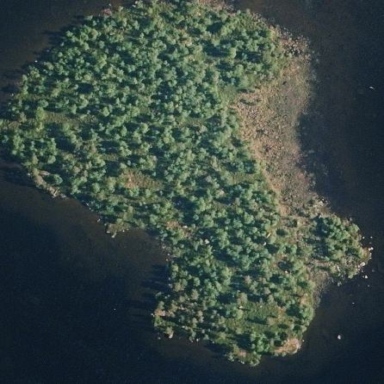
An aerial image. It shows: Islet.